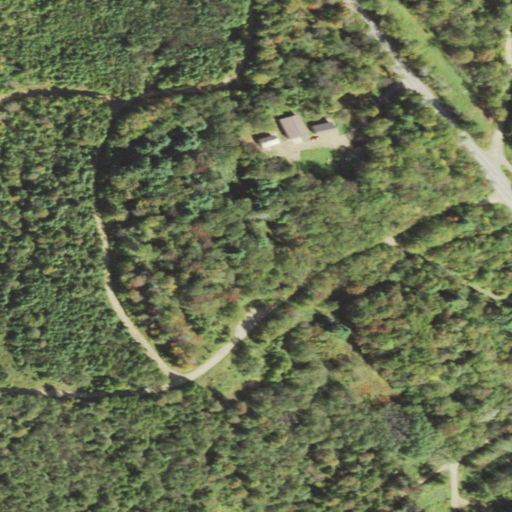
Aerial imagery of mountain in Pennsylvania named Cherry Hill containing deciduous forest, open development, shrub, mixed forest, evergreen forest, medium intensity development, and low intensity development